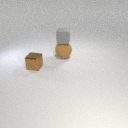
large brown rubber sphere below small gray rubber cube